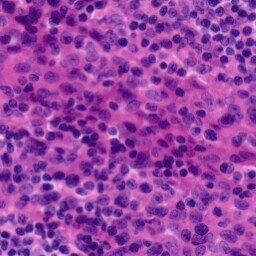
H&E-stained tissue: Tonsil